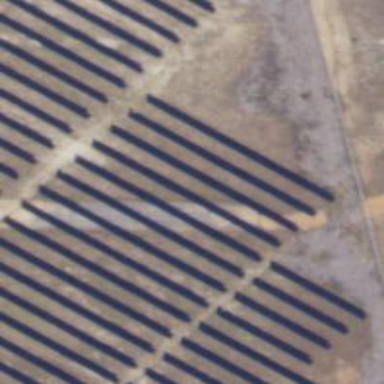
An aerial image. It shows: Solar power generator using photovoltaic method with solar photovoltaic panel types.